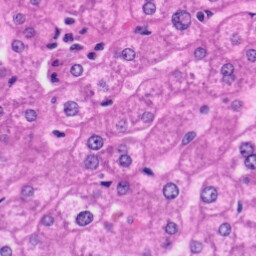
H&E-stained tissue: Liver